Question: When I try to execute below JQuery code in Google Chrome's developer tools
'''
$("#u_16_0").val("AJ College, Sivakasi")
'''
am getting below error:
> Uncaught Error: <[EX[["Tried to get element with id of "%s" but it
is not present on the page.","#u_16_0"]]]>(...)h @ LGuPoDEwQGD.js:36i @
LGuPoDEwQGD.js:36(anonymous function) @ VM580:1
Could somebody please help me to resolve this issue? I've verified that the element is present in the page. I mean if I just type '$("#u_16_0")' in the console, the element is printed.
Please see the below link to screenshot containing version information of my Google Chrome.
[
I managed to accomplish this with the below plain javascript code
'''
document.getElementById("u_16_0").value="University of Cambridge"
'''
> Amin's answer based on jQuery also worked. Hence, accepted it as answer and awarded bounty.
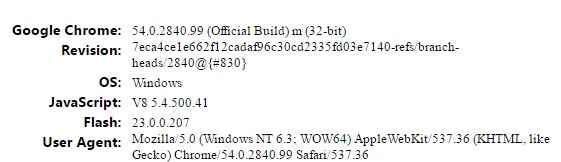
Answer: This is because of jQuery '$' sign conflict with other libraries like some facebook js libraries.
you should use 'jQuery' instead of '$':
'''
jQuery("#u_16_0").val("AJ College, Sivakasi");
'''